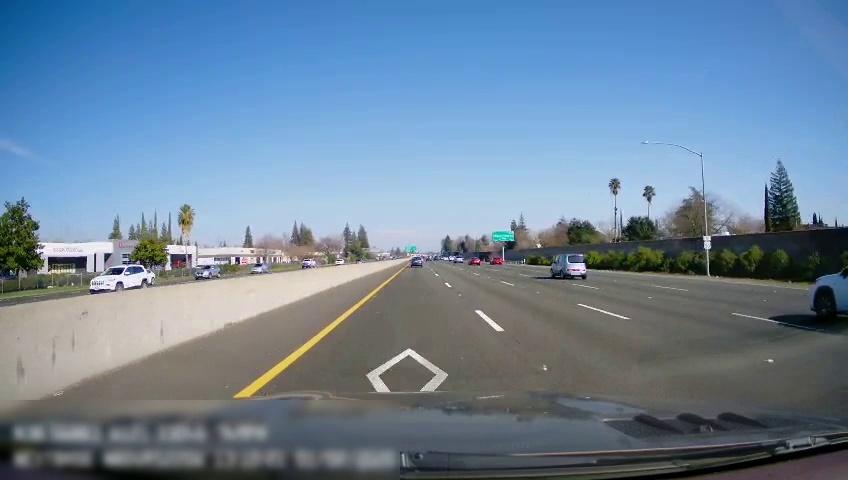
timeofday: Day
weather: Sunny
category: Drivable Space
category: Drivable Space
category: Vehicles | Car
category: Vehicles | Car
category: Vehicles | Car
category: Vehicles | Car
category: Vehicles | Truck
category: Vehicles | Truck
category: Vehicles | SUV
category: Vehicles | Car
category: Vehicles | Car
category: Vehicles | Van
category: Vehicles | Car
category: Vehicles | SUV
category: Lanes | Alternate Lane
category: Lanes | Current Lane
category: Lanes | Current Lane
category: Lanes | Alternate Lane
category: Lanes | Alternate Lane
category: Traffic | Signs
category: Traffic | Signs